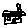
Label: house